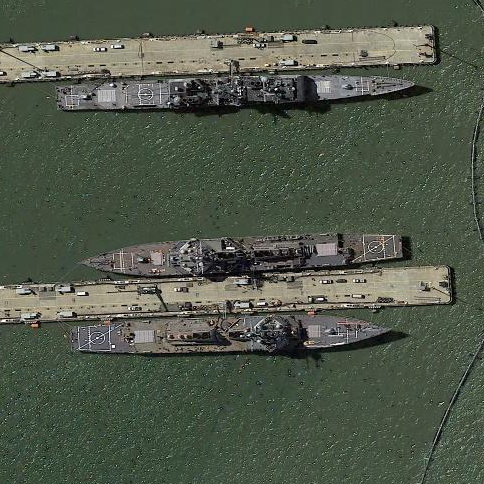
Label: destroyer